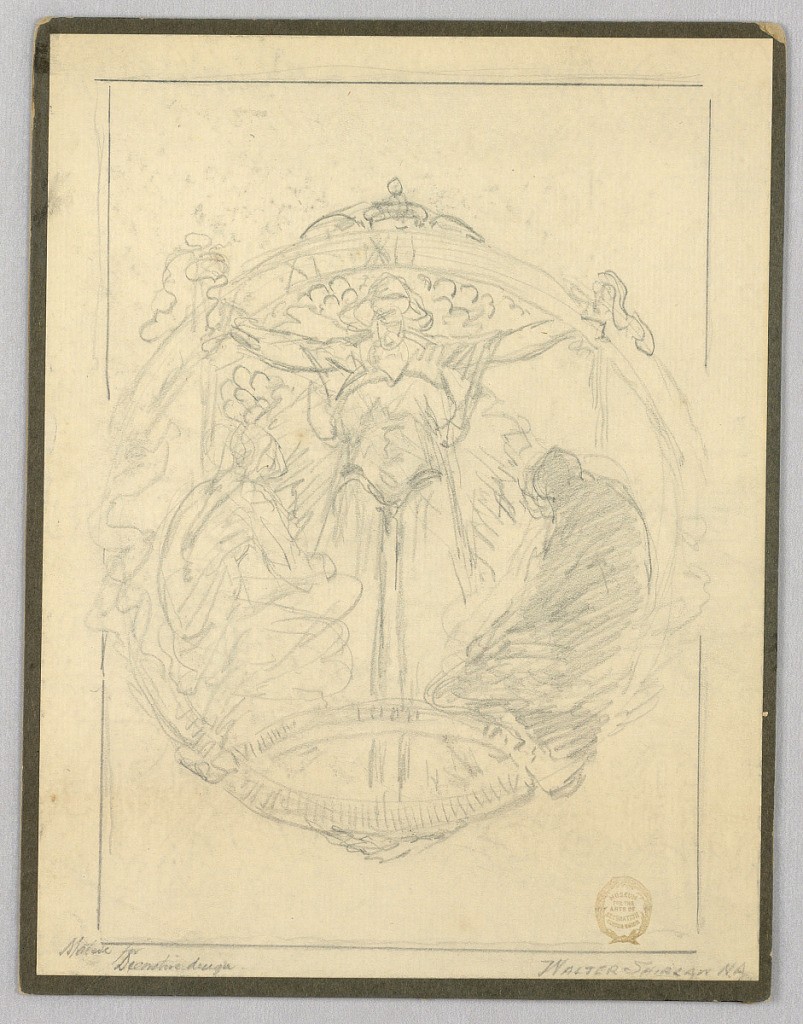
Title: Motif for Decorative Design
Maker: Walter Shirlaw, American, b. Scotland, 1838–1909
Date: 1875–80
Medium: Graphite and black crayon on paper
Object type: Drawing
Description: A woman with outstretched arms and two crouching persons are surrounded by a circular shape. Above the woman is written XI and XII, likely marking the hours on a clock face.